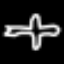
Label: airplane